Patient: sex M, age 78
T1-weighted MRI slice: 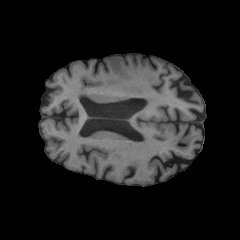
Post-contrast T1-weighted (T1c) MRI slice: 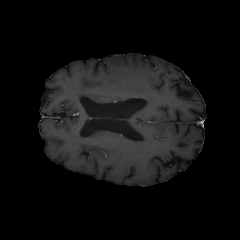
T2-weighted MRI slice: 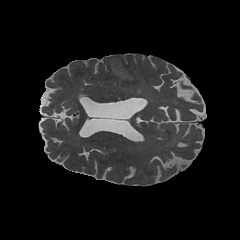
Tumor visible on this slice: yes
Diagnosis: Astrocytoma, IDH-wildtype
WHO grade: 3